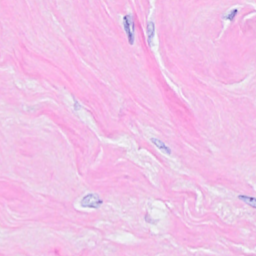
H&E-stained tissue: Breast